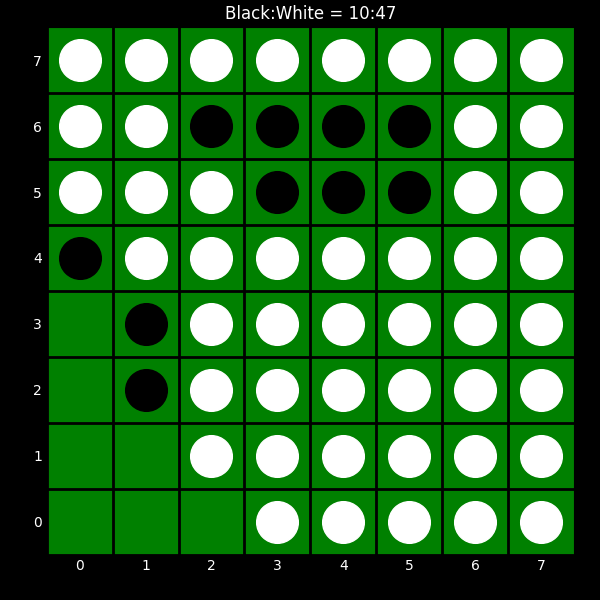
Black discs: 10
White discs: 47